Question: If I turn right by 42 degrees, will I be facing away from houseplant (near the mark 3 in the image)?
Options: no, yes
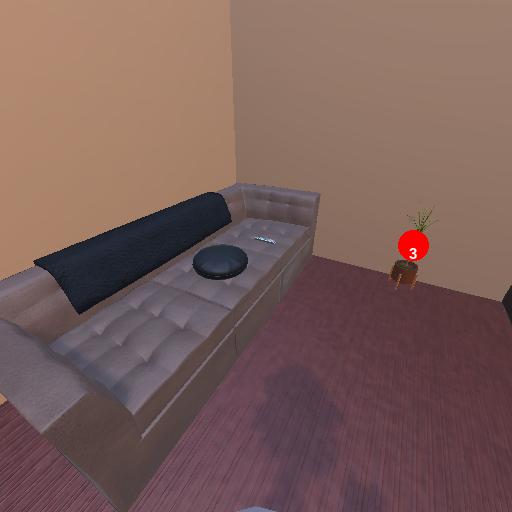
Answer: no